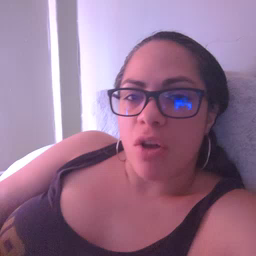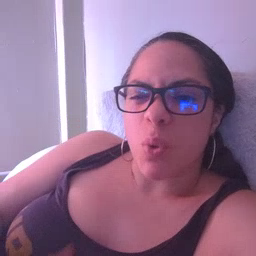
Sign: wet